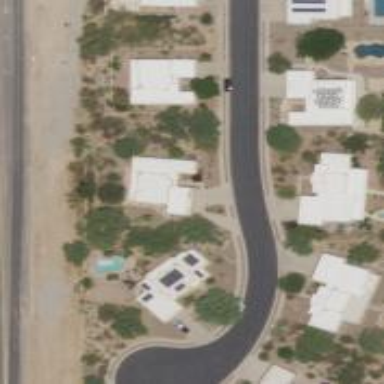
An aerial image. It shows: Residential road area.